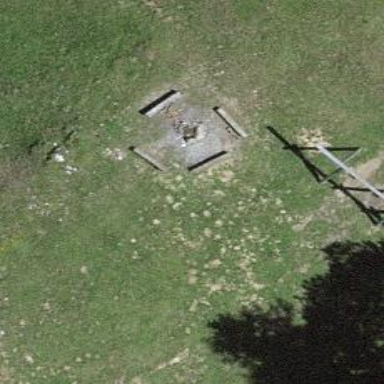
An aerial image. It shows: Playground area that also serves as picnic site for tourists.